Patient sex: M
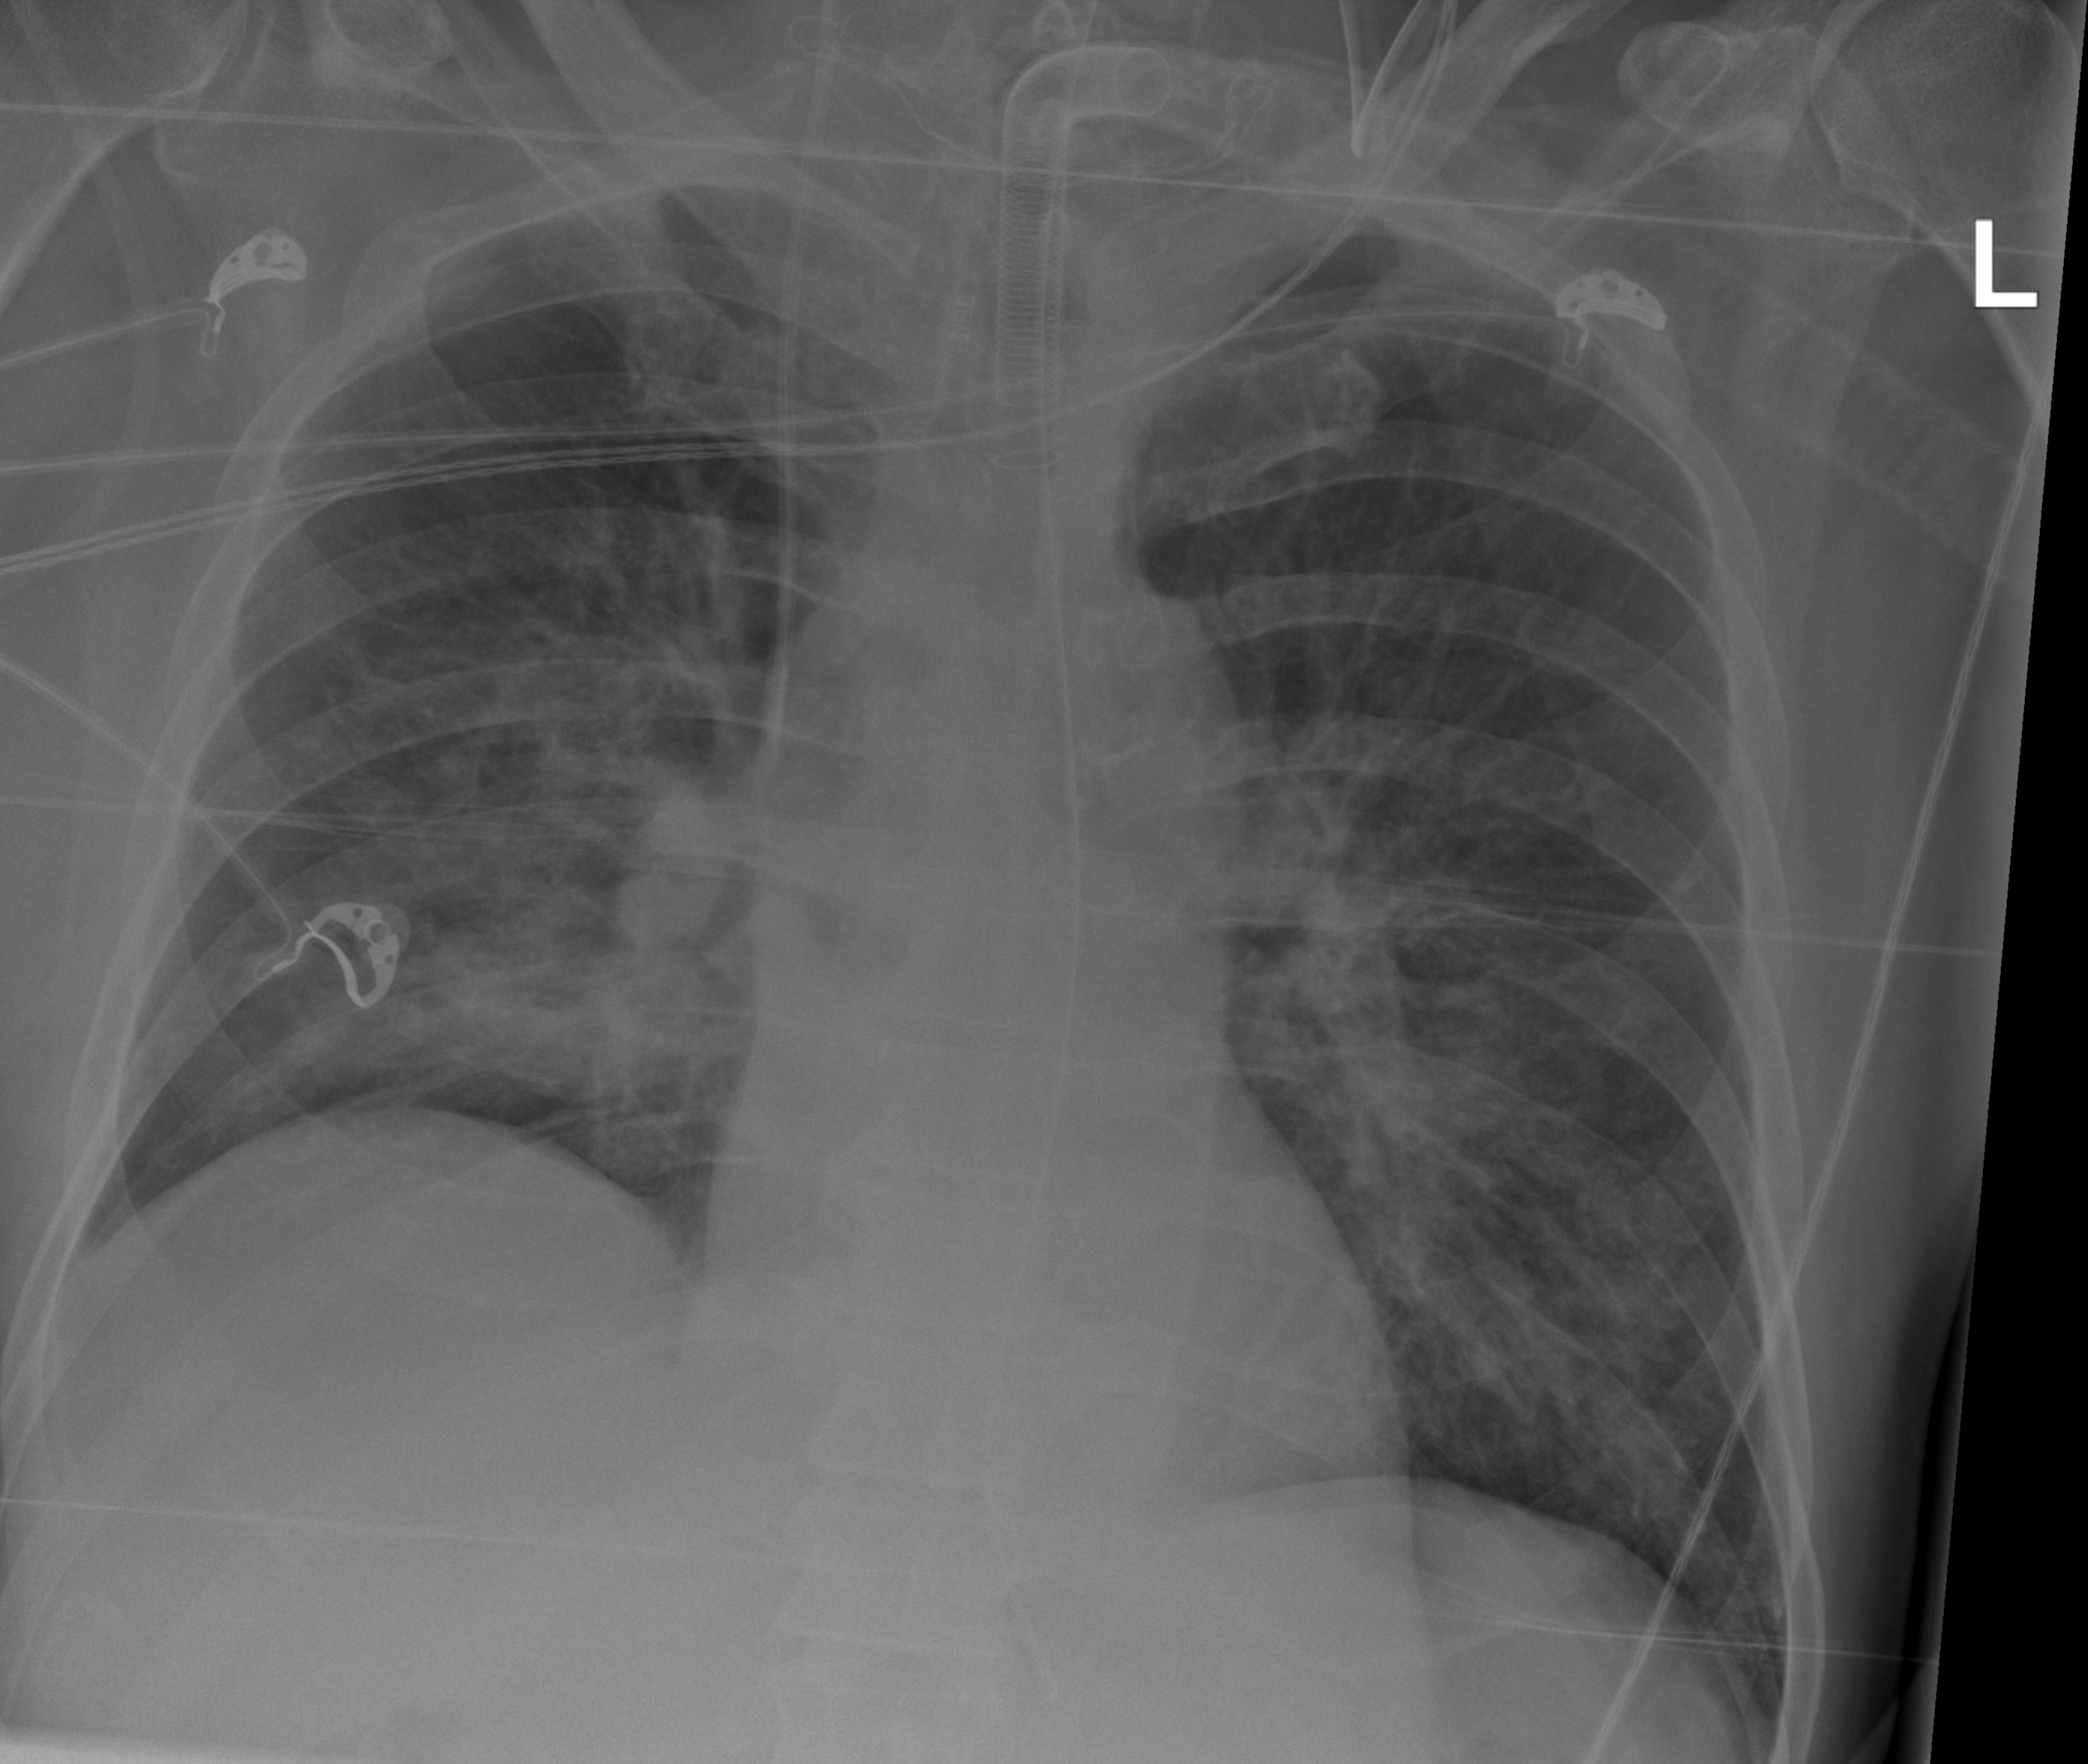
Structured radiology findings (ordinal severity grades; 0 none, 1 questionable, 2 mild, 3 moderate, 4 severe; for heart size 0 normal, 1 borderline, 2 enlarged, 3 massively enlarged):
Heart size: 0
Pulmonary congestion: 1
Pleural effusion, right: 0
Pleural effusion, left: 1
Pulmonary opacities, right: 2
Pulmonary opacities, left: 2
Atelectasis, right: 3
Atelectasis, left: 2